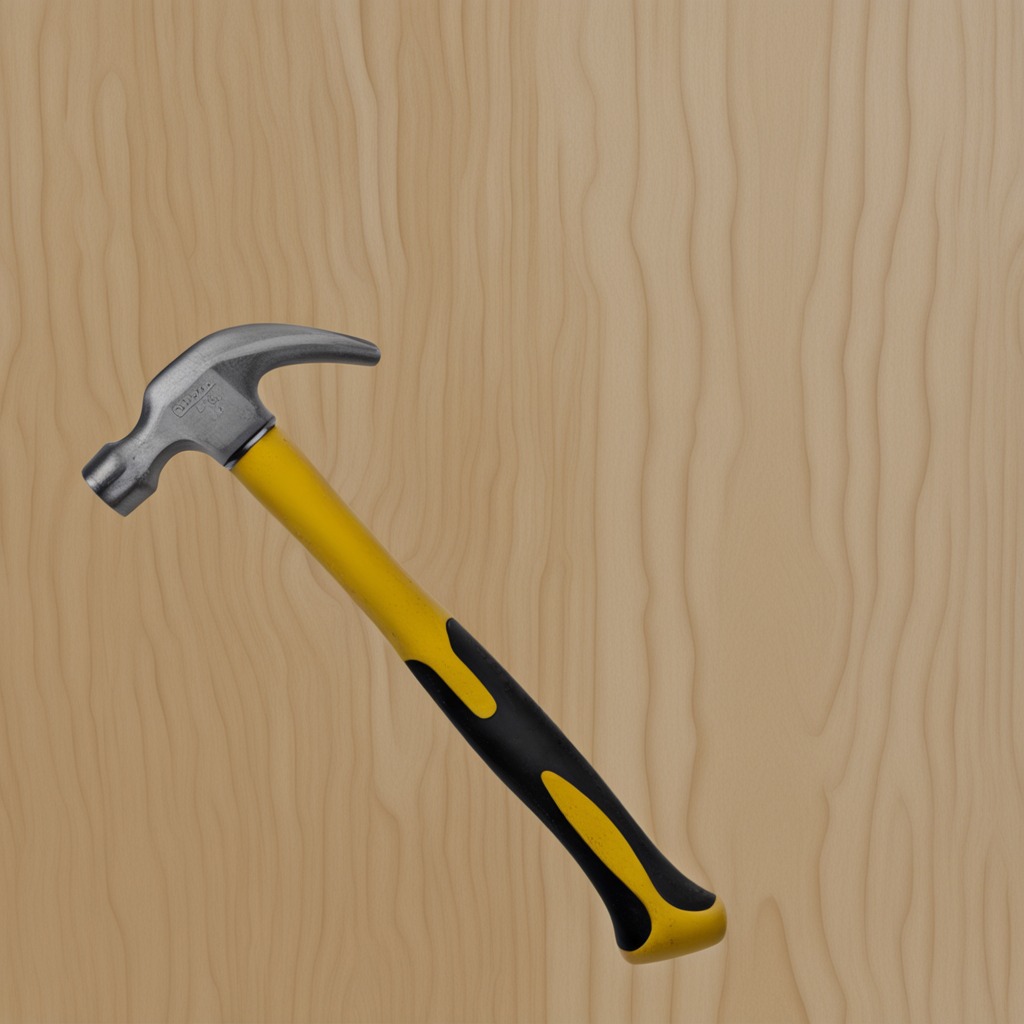
A hammer is lying on a plywood surface in a paint workshop lit by afternoon window light.